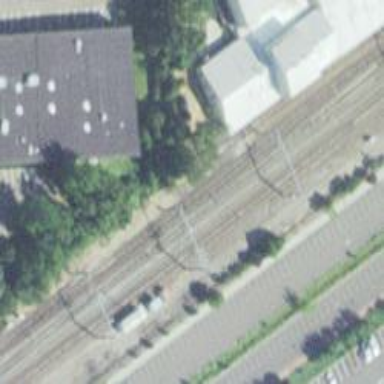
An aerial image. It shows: Railway with continuous electrified contact lines.